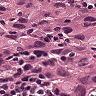
Metastatic tissue present: yes